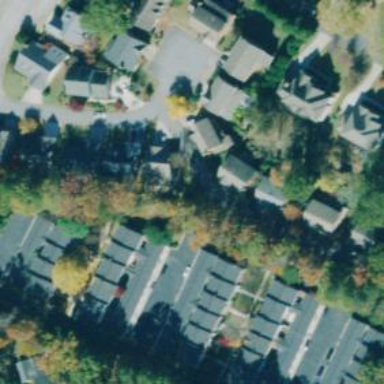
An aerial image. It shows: Residential road.